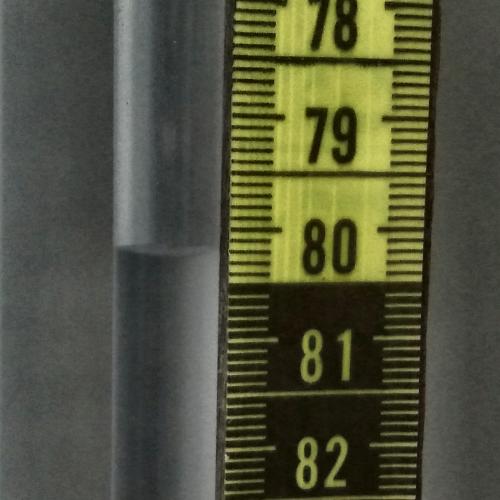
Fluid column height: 80.2 cm